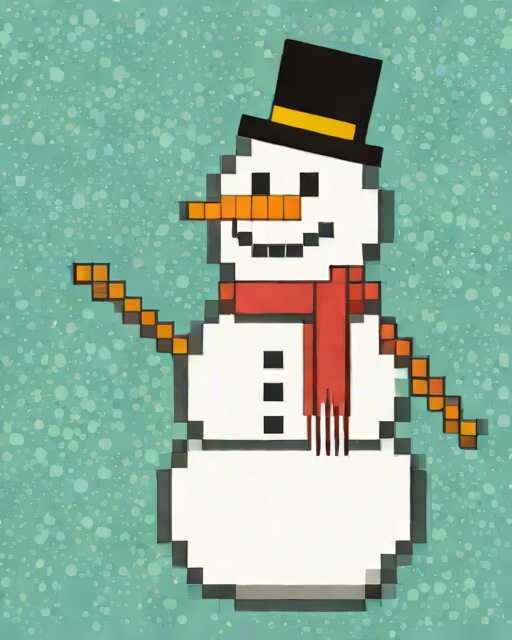
Category: Winter